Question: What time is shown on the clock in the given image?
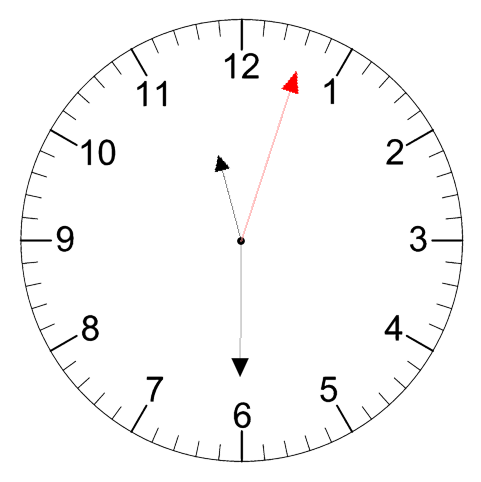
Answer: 11:30:03